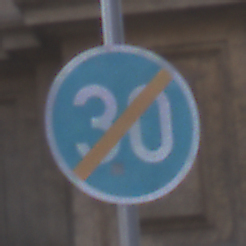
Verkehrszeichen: EndeMindestgeschwindigkeit
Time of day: SunriseSunset
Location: Outdoor (Urban)
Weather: PartlyCloudy
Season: NotSpecified
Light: Natural